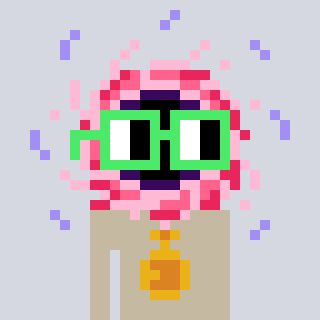
a pixel art character with square light green glasses, a blackhole-shaped head and a bege-colored body on a cool background